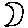
Label: moon